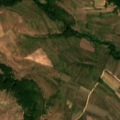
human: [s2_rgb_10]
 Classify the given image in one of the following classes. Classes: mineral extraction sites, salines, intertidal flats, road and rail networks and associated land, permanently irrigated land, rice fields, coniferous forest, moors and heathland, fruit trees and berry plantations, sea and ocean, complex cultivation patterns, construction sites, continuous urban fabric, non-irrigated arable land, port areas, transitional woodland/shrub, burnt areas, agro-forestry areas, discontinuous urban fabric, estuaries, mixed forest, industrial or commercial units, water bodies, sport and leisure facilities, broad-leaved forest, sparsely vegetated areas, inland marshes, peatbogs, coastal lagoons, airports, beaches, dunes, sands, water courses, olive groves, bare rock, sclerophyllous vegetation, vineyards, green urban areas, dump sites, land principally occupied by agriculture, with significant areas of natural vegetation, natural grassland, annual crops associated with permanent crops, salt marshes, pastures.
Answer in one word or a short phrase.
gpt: complex cultivation patterns, land principally occupied by agriculture, with significant areas of natural vegetation